Field crop: maize
Growth stage: 2
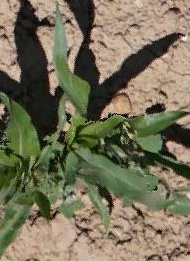
Species: maize